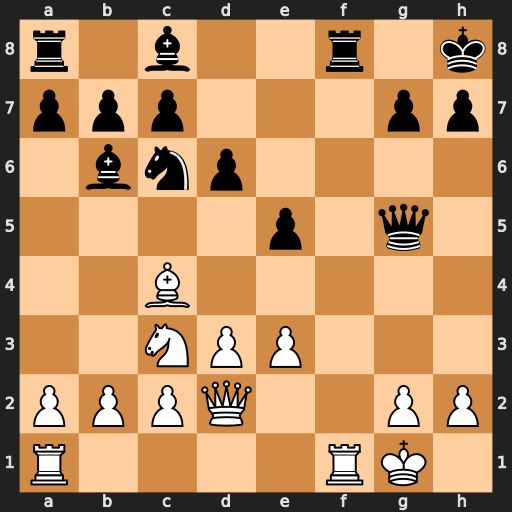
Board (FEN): r1b2r1k/ppp3pp/1bnp4/4p1q1/2B5/2NPP3/PPPQ2PP/R4RK1
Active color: w
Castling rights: -
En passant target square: -
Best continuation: Rxf8#